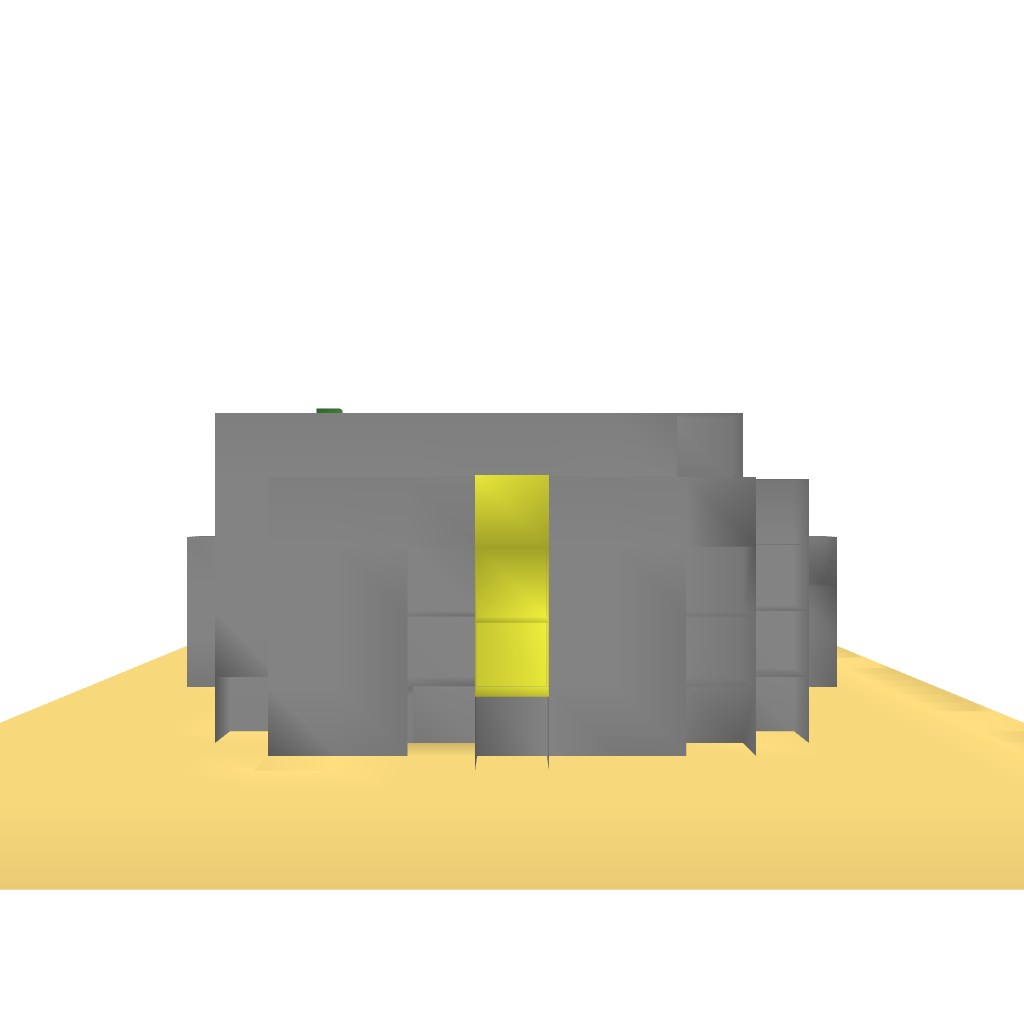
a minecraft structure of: Tutorial Room [Small] bad low quality